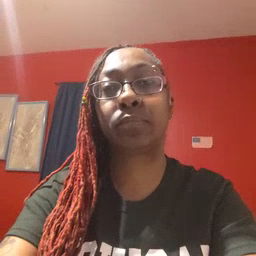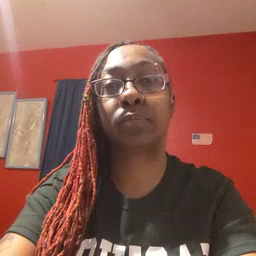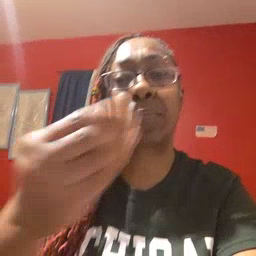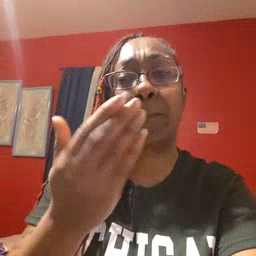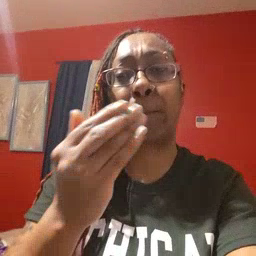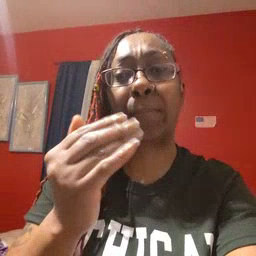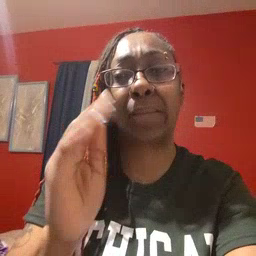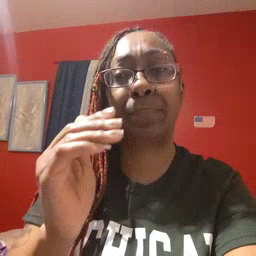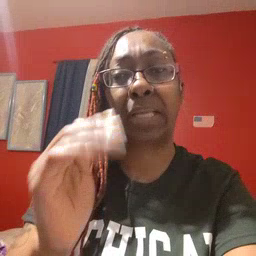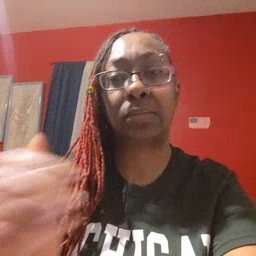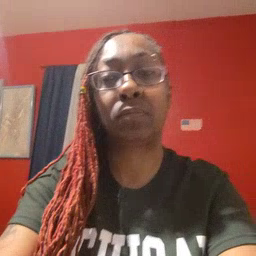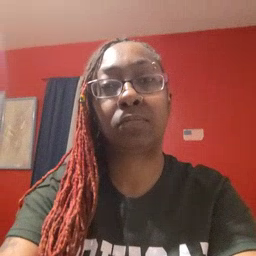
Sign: mitten